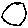
Label: circle